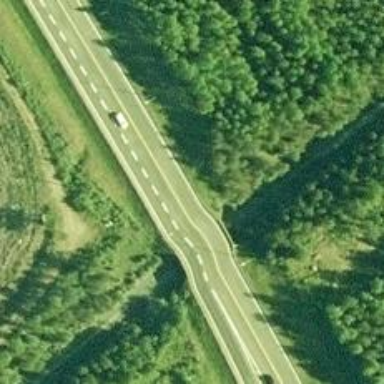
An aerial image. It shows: Motorway bridge with asphalt surface. It is part of trunk highway.